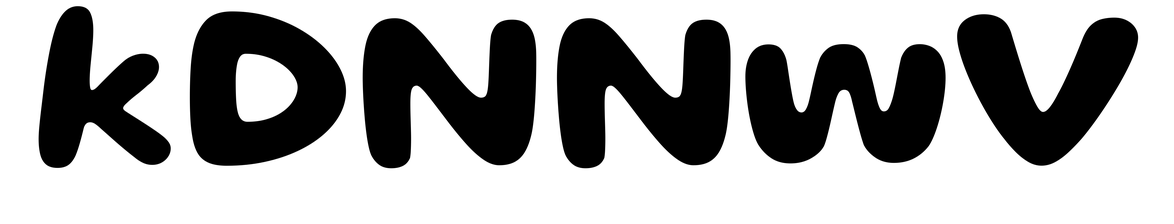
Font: Gluten_SemiBold